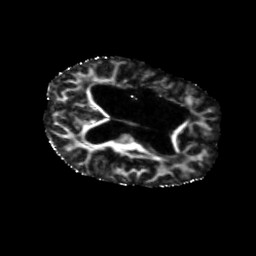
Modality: FA
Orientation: axial
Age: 52
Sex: male
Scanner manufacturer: siemens
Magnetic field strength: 3 T
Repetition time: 5.47 s
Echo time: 0.0854 s